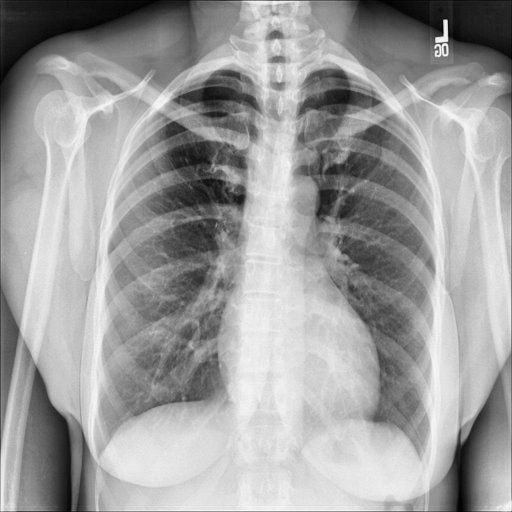
Finding: NORMAL